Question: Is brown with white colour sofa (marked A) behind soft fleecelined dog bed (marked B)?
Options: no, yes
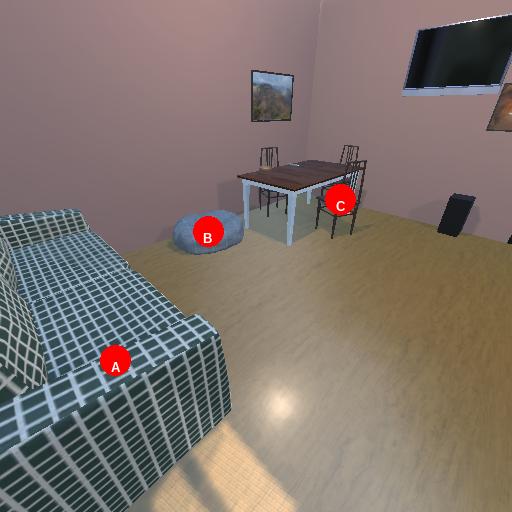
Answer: no